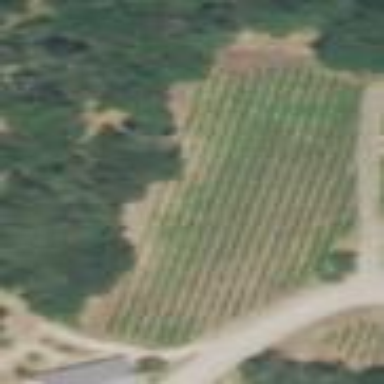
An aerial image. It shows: Vineyard growing grapes.